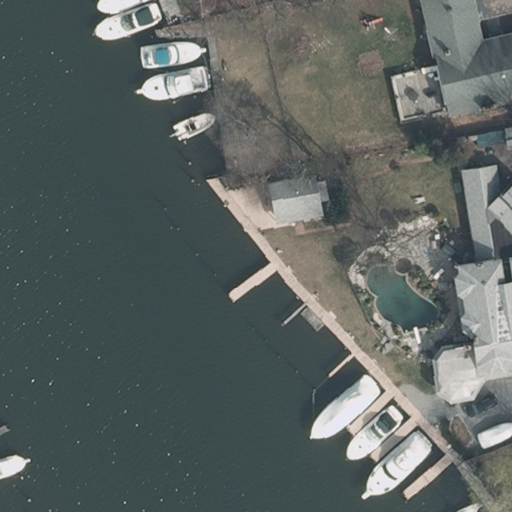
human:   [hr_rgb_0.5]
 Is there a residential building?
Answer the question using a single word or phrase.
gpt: yes

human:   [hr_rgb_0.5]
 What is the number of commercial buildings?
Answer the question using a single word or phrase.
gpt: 0

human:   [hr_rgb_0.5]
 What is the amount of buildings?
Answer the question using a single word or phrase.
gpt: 3

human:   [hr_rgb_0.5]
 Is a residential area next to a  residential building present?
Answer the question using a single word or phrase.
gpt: yes

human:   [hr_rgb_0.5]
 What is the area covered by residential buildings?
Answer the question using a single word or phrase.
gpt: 479m2

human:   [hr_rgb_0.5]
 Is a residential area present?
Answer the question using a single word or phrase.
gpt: yes

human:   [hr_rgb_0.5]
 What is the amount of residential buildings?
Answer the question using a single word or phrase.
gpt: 2

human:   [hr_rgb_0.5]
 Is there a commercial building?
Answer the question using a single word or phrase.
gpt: no

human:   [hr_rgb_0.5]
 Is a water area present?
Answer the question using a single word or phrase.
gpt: no

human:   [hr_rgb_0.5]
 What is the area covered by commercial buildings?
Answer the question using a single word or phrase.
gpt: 0m2

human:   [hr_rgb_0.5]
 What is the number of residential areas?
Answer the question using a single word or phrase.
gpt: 1

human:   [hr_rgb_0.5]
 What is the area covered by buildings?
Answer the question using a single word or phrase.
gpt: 573m2

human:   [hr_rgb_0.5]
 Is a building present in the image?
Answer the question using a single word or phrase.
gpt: yes

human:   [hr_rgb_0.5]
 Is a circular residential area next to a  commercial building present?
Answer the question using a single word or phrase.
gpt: no

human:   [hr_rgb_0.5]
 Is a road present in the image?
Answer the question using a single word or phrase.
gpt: no

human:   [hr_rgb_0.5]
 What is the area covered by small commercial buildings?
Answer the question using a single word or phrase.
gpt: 0m2

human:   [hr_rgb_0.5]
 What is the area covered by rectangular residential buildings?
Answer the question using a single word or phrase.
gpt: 23m2

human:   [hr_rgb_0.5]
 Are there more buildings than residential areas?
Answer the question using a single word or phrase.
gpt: yes

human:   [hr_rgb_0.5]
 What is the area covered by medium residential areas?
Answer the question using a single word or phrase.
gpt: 0m2

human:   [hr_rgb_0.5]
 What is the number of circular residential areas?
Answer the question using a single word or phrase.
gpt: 0

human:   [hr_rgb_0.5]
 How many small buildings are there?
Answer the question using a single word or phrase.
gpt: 2

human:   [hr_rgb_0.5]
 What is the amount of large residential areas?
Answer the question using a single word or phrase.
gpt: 1

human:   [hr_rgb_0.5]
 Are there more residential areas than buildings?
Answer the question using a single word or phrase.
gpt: no

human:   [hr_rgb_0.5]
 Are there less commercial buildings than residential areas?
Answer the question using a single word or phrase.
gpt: yes

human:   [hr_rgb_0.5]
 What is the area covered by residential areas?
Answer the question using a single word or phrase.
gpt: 10595m2

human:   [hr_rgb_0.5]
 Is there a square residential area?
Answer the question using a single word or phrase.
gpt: no

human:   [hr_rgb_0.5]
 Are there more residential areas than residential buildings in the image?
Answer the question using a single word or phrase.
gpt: no

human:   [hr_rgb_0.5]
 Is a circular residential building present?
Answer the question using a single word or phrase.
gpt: no

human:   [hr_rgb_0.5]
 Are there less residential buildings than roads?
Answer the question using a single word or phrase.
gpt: no

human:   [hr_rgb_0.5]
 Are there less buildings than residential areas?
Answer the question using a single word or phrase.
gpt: no

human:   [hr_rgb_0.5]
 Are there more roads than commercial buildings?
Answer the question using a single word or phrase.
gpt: no

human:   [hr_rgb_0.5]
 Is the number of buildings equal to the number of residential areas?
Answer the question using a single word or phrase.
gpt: no

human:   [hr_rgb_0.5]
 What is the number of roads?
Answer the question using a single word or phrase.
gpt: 0

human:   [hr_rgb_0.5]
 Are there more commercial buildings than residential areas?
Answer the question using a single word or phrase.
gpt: no

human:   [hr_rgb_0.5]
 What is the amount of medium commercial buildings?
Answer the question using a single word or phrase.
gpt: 0

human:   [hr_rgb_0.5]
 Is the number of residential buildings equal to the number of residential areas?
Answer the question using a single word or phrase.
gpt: no

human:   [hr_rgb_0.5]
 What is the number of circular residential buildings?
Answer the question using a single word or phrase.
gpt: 0

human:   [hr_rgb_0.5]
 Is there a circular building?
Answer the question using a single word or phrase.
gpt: no

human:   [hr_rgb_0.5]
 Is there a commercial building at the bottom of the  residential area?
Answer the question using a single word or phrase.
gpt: no

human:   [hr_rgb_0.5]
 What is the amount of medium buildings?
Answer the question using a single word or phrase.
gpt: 1

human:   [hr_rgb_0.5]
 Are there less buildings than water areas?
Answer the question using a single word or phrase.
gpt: no

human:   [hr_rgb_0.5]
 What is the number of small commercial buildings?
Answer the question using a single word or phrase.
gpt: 0

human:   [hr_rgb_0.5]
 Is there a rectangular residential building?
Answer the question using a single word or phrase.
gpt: yes

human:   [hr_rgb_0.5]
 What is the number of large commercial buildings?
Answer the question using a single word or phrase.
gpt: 0

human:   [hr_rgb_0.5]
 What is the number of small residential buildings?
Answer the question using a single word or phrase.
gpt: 1

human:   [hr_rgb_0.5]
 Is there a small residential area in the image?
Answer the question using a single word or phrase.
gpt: no

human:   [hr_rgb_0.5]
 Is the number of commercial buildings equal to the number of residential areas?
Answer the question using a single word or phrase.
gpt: no

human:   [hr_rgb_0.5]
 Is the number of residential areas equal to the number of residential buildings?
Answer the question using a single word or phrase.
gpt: no

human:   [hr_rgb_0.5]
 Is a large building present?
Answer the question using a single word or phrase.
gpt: no

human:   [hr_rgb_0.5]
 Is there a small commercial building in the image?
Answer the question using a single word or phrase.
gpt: no

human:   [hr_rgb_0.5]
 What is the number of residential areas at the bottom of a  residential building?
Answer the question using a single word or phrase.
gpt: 1

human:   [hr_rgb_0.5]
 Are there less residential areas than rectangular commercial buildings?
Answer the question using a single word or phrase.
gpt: no

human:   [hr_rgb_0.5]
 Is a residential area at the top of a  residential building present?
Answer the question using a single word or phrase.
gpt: no

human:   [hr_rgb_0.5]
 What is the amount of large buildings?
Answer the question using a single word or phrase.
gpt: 0

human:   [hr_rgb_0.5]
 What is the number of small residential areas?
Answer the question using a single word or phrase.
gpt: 0

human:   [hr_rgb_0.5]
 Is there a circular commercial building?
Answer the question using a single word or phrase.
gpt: no

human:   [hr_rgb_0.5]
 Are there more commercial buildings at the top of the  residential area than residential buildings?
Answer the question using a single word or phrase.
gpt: no

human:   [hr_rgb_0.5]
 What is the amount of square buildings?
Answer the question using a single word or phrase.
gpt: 0

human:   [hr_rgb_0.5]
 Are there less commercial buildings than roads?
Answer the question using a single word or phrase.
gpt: no

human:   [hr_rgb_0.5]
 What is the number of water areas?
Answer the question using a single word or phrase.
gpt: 0

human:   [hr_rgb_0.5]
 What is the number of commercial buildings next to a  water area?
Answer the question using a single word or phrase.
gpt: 0

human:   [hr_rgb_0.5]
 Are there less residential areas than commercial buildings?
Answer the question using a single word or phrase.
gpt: no

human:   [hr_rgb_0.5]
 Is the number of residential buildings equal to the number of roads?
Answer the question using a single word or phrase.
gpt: no

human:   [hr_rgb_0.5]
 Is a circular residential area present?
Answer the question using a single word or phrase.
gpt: no